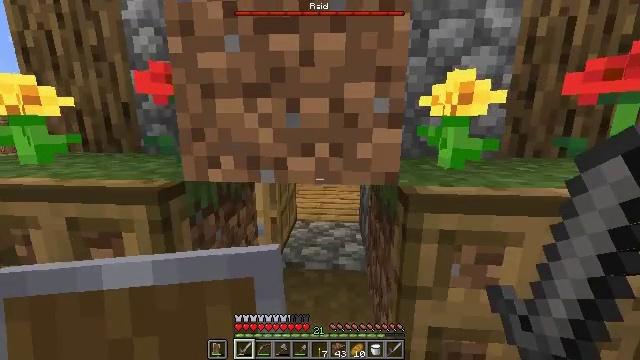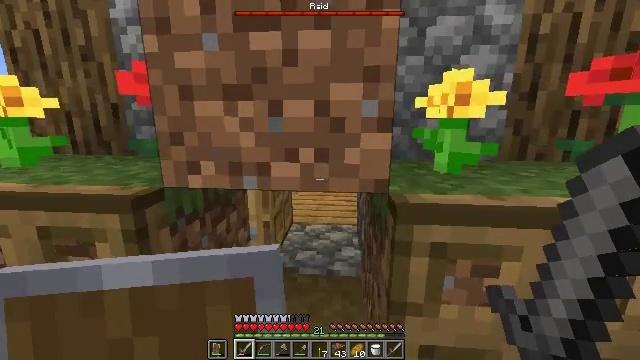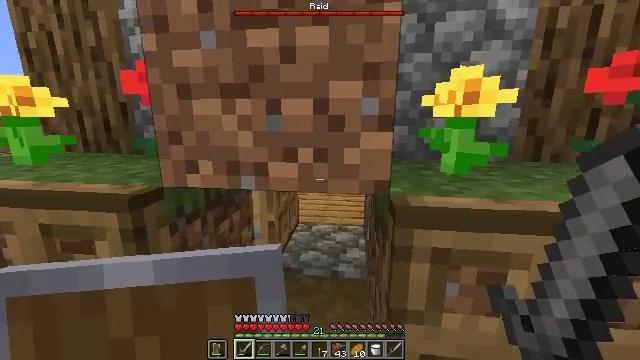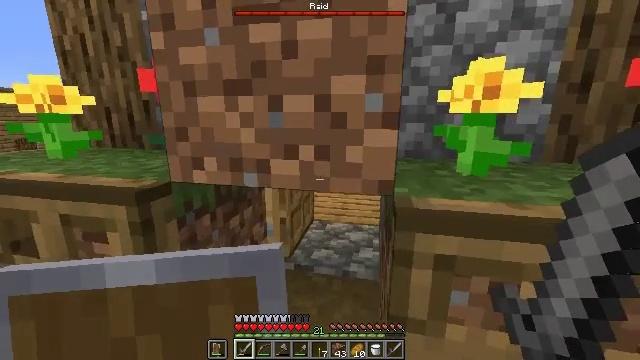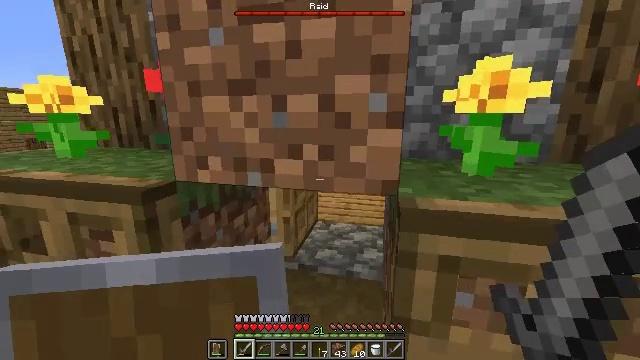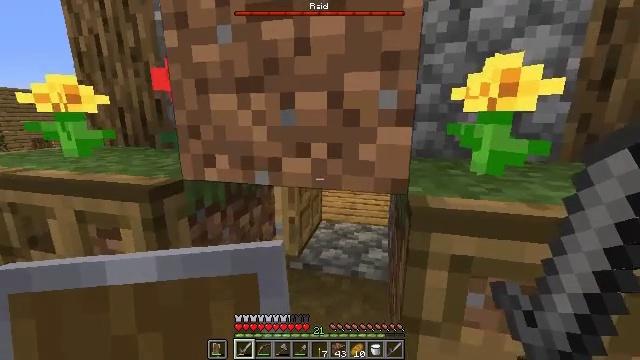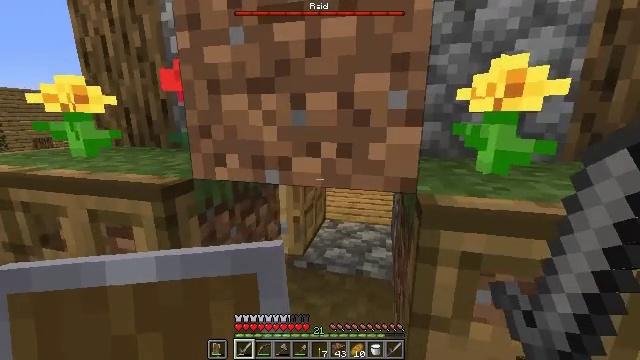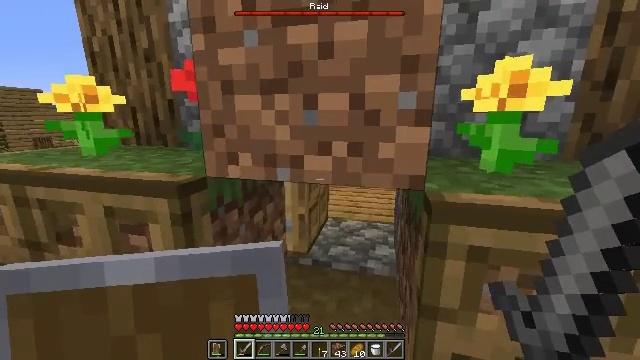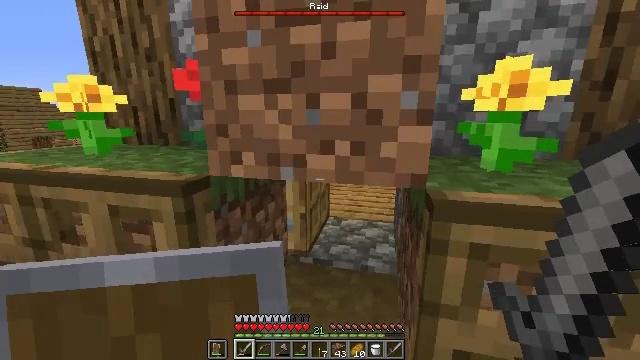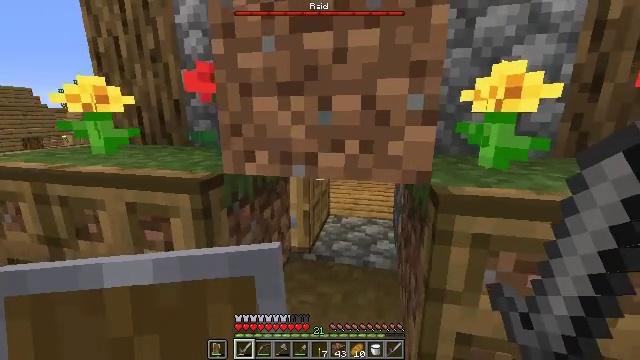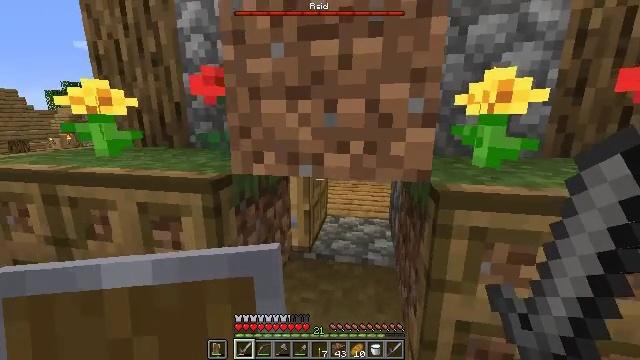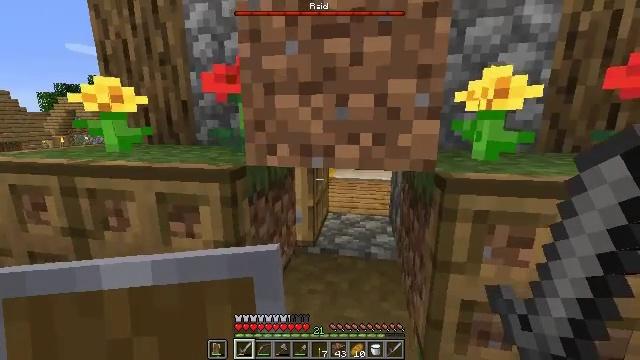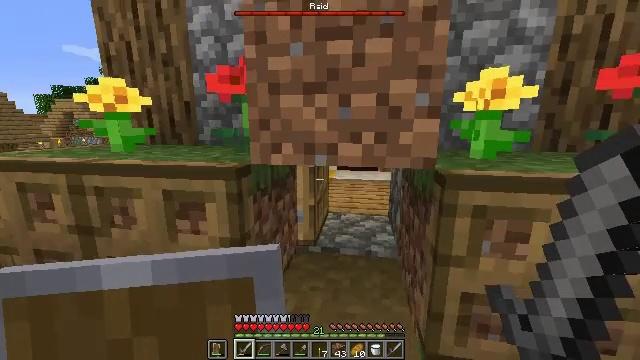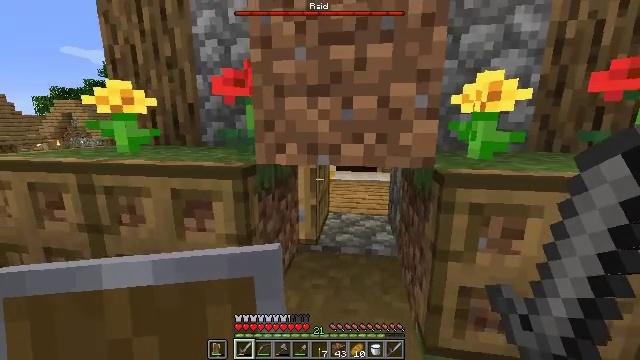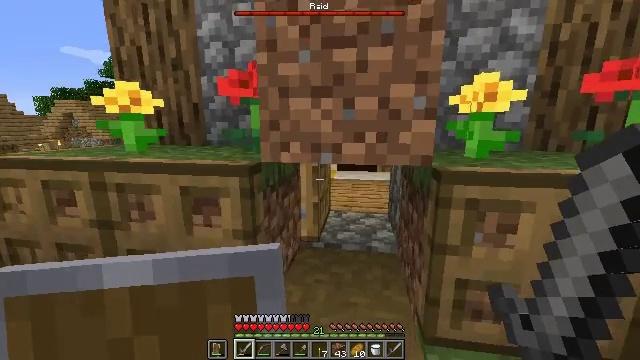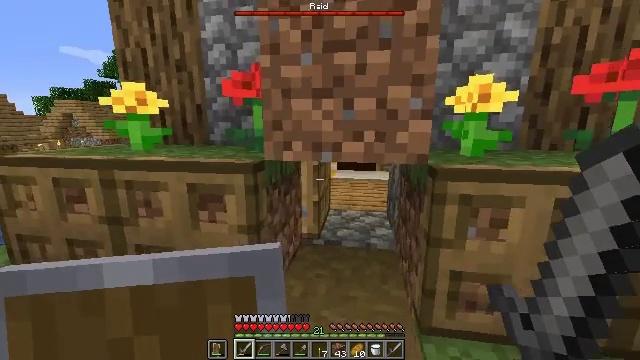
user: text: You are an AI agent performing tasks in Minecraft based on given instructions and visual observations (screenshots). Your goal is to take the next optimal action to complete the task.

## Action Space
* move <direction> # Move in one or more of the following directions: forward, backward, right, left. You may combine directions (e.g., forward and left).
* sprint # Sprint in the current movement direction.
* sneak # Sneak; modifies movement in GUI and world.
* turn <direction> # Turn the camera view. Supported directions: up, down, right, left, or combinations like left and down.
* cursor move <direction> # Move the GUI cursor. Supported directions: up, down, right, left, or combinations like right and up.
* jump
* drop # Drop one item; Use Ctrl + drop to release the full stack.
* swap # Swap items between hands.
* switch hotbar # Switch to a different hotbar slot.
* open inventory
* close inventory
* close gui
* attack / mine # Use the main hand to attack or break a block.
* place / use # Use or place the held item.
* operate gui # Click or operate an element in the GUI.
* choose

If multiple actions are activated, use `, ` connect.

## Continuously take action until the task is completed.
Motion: motion action
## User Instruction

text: Destroy the glass pane to clear a path.
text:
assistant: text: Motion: move forward and move right, sneak
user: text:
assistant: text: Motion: move right, sneak, turn left
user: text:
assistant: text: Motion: move right, sneak, turn left
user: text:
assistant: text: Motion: move left, sneak, turn left
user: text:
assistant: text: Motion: move left, sneak
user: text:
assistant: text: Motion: move back and move left, sneak
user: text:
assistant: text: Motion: move back and move left, sneak
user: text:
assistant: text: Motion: move back and move left, sneak
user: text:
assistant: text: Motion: move back and move left, sneak, turn right
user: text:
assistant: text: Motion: move back and move left, sneak, turn right
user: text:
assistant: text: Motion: move back and move left, sneak, turn right
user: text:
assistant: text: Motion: move back, sneak
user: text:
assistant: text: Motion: move back, sneak
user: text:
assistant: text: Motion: move back, sneak
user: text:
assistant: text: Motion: move back, sneak
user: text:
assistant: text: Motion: move back and move right, sneak
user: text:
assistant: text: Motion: move back and move right, sneak
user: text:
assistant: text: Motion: move back and move right, sneak
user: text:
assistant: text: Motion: move back and move right, sneak
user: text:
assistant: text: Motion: move back and move right, sneak
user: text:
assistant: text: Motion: move right, sneak, turn right
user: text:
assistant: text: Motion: sneak, turn right
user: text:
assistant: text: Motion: sneak, turn right and up
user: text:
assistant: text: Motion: sneak, turn right
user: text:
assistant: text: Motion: sneak
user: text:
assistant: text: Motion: sneak
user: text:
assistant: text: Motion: sneak
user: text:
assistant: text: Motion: move left, sneak, turn right and up
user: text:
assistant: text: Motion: move left, sneak, turn right and up
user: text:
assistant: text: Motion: move forward and move left, sneak, turn right and up